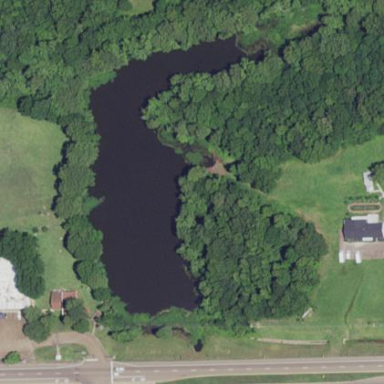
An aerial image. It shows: Serene pond surrounded by nature.